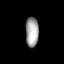
Tissue: lung
Cell type: Fibroblasts
Senescence score: 0.6089
Nuclear area (px): 386
Mean DAPI intensity: 161.567